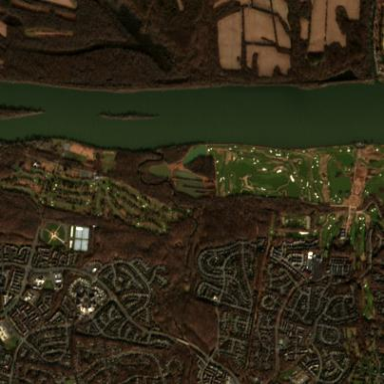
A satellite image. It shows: Golf course.